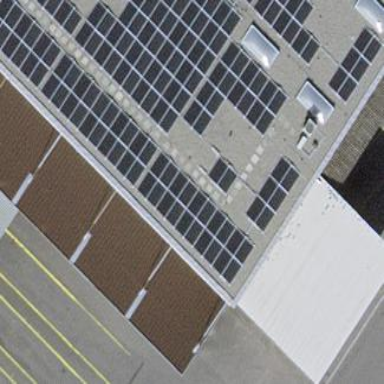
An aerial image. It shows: Solar power generator with photovoltaic panels.